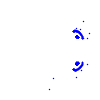
Particle: electron